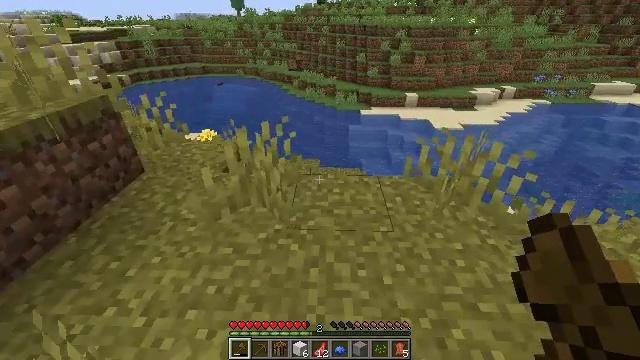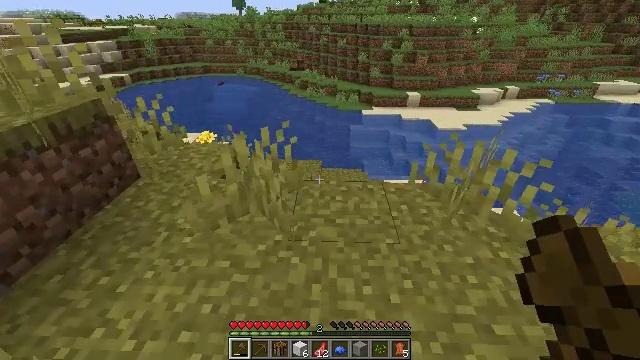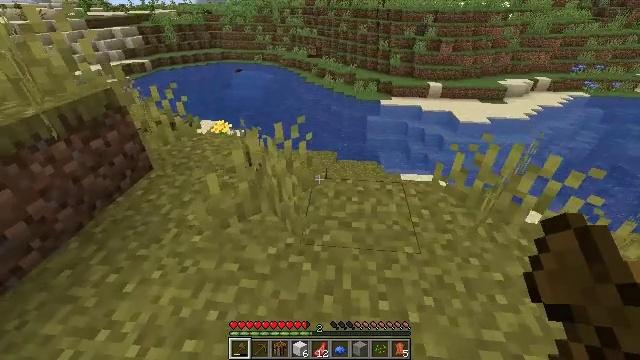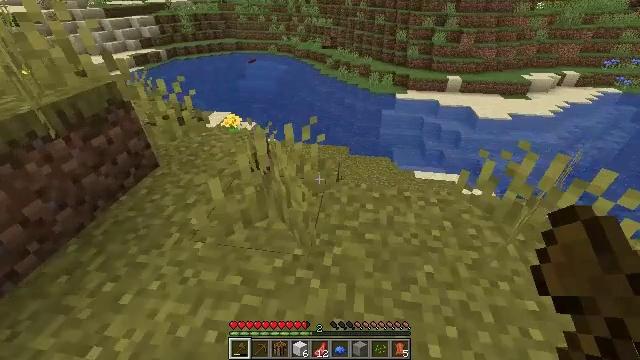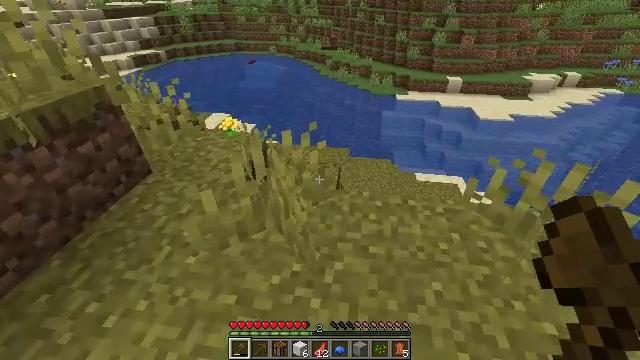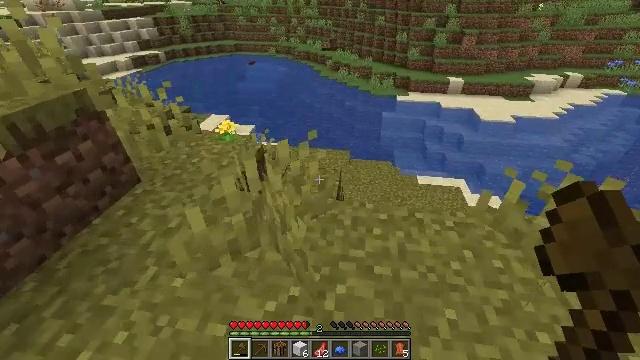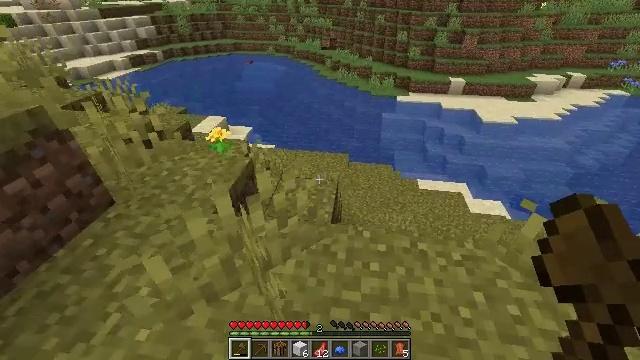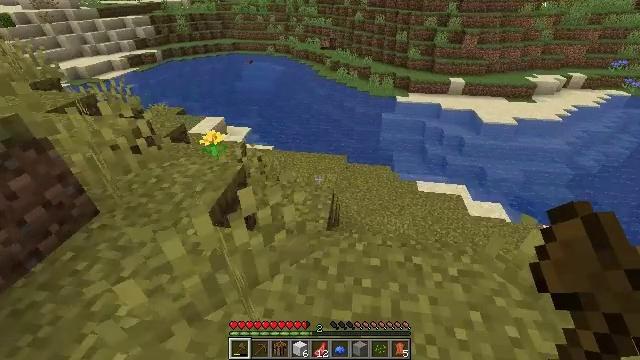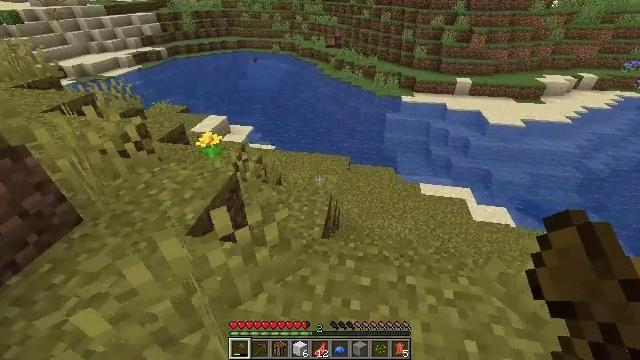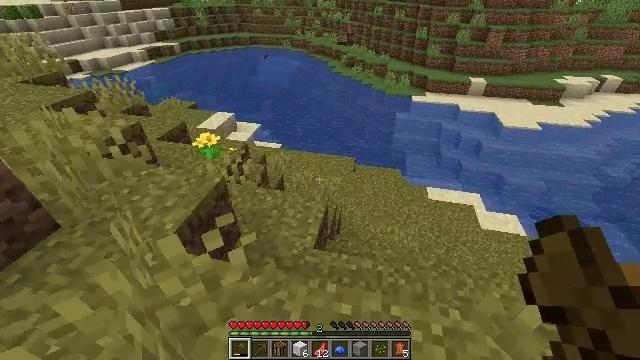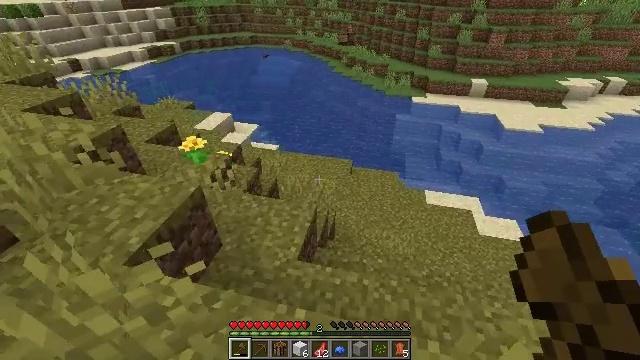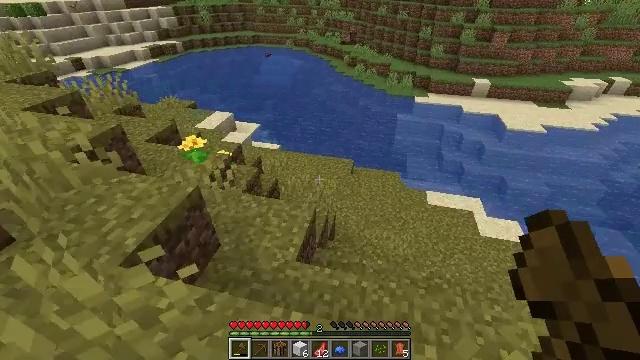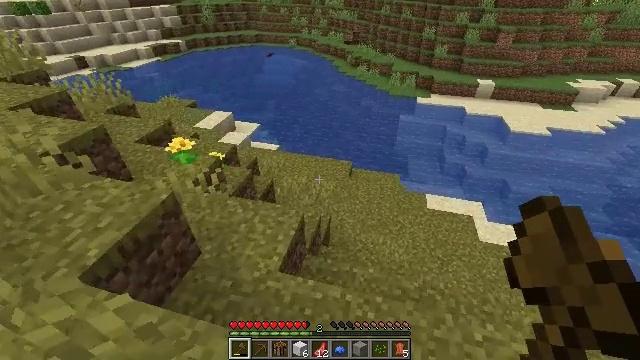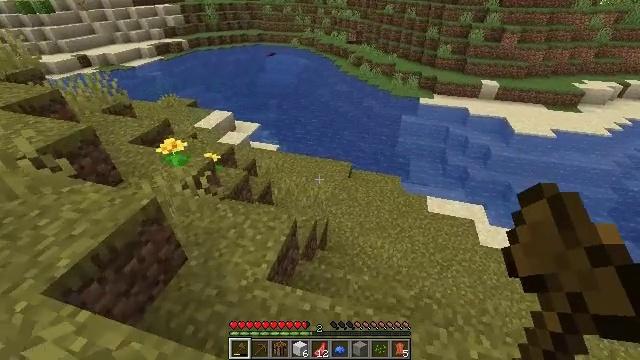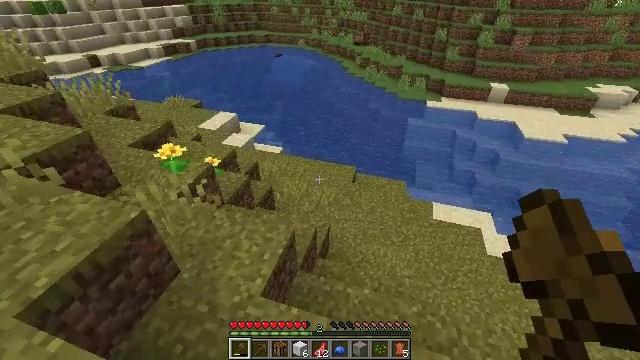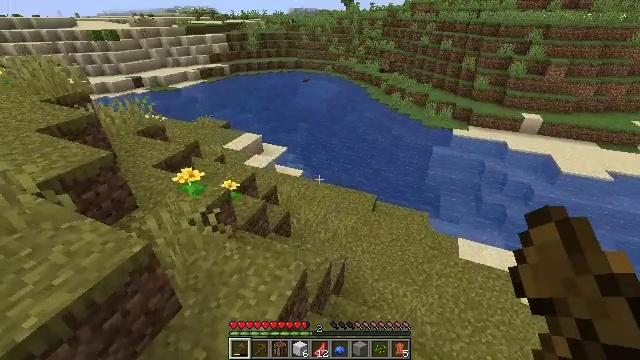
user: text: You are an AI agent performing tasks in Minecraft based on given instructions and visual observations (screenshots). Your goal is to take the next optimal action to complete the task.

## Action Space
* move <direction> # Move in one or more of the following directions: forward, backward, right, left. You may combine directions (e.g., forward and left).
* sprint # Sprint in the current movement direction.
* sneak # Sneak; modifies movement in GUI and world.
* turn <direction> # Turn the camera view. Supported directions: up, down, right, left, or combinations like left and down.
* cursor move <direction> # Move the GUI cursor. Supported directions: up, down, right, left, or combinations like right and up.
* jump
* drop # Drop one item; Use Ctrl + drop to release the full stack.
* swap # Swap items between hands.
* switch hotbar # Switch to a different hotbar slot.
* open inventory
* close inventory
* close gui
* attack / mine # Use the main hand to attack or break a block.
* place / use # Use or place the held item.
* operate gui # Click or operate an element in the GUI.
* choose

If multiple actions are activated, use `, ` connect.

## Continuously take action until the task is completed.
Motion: motion action
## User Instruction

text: Gather the acacia log for building.
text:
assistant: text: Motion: move forward
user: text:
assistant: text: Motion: move forward, turn left and down
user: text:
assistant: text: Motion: move forward, turn left and down
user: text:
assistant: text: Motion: move forward
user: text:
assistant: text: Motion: move forward
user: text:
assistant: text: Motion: move forward and move right
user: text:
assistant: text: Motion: move forward and move right
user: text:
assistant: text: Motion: move forward and move right, turn left
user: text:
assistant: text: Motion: move forward and move right, turn left
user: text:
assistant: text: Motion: move forward and move right
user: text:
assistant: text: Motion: move forward and move right
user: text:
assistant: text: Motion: move forward and move right
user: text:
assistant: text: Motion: move forward
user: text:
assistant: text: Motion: move forward, turn left
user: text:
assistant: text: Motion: move forward, turn left and up
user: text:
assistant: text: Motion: move forward, turn left and up
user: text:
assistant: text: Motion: move forward, turn left and up
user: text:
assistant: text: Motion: move forward, turn left and up
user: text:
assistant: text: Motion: move forward, turn left and up
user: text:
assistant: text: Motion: move forward, turn left and up
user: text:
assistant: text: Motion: move forward, turn left
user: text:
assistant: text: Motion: move forward and move left
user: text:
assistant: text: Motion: move forward and move left
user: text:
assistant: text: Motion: move forward and move left
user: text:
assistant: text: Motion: move forward and move left
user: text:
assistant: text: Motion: move forward
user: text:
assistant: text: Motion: move forward, turn left
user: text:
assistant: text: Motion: move forward, turn left
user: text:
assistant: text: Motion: move forward, turn left
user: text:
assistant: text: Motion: move forward, turn left and up